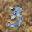
Label: 3